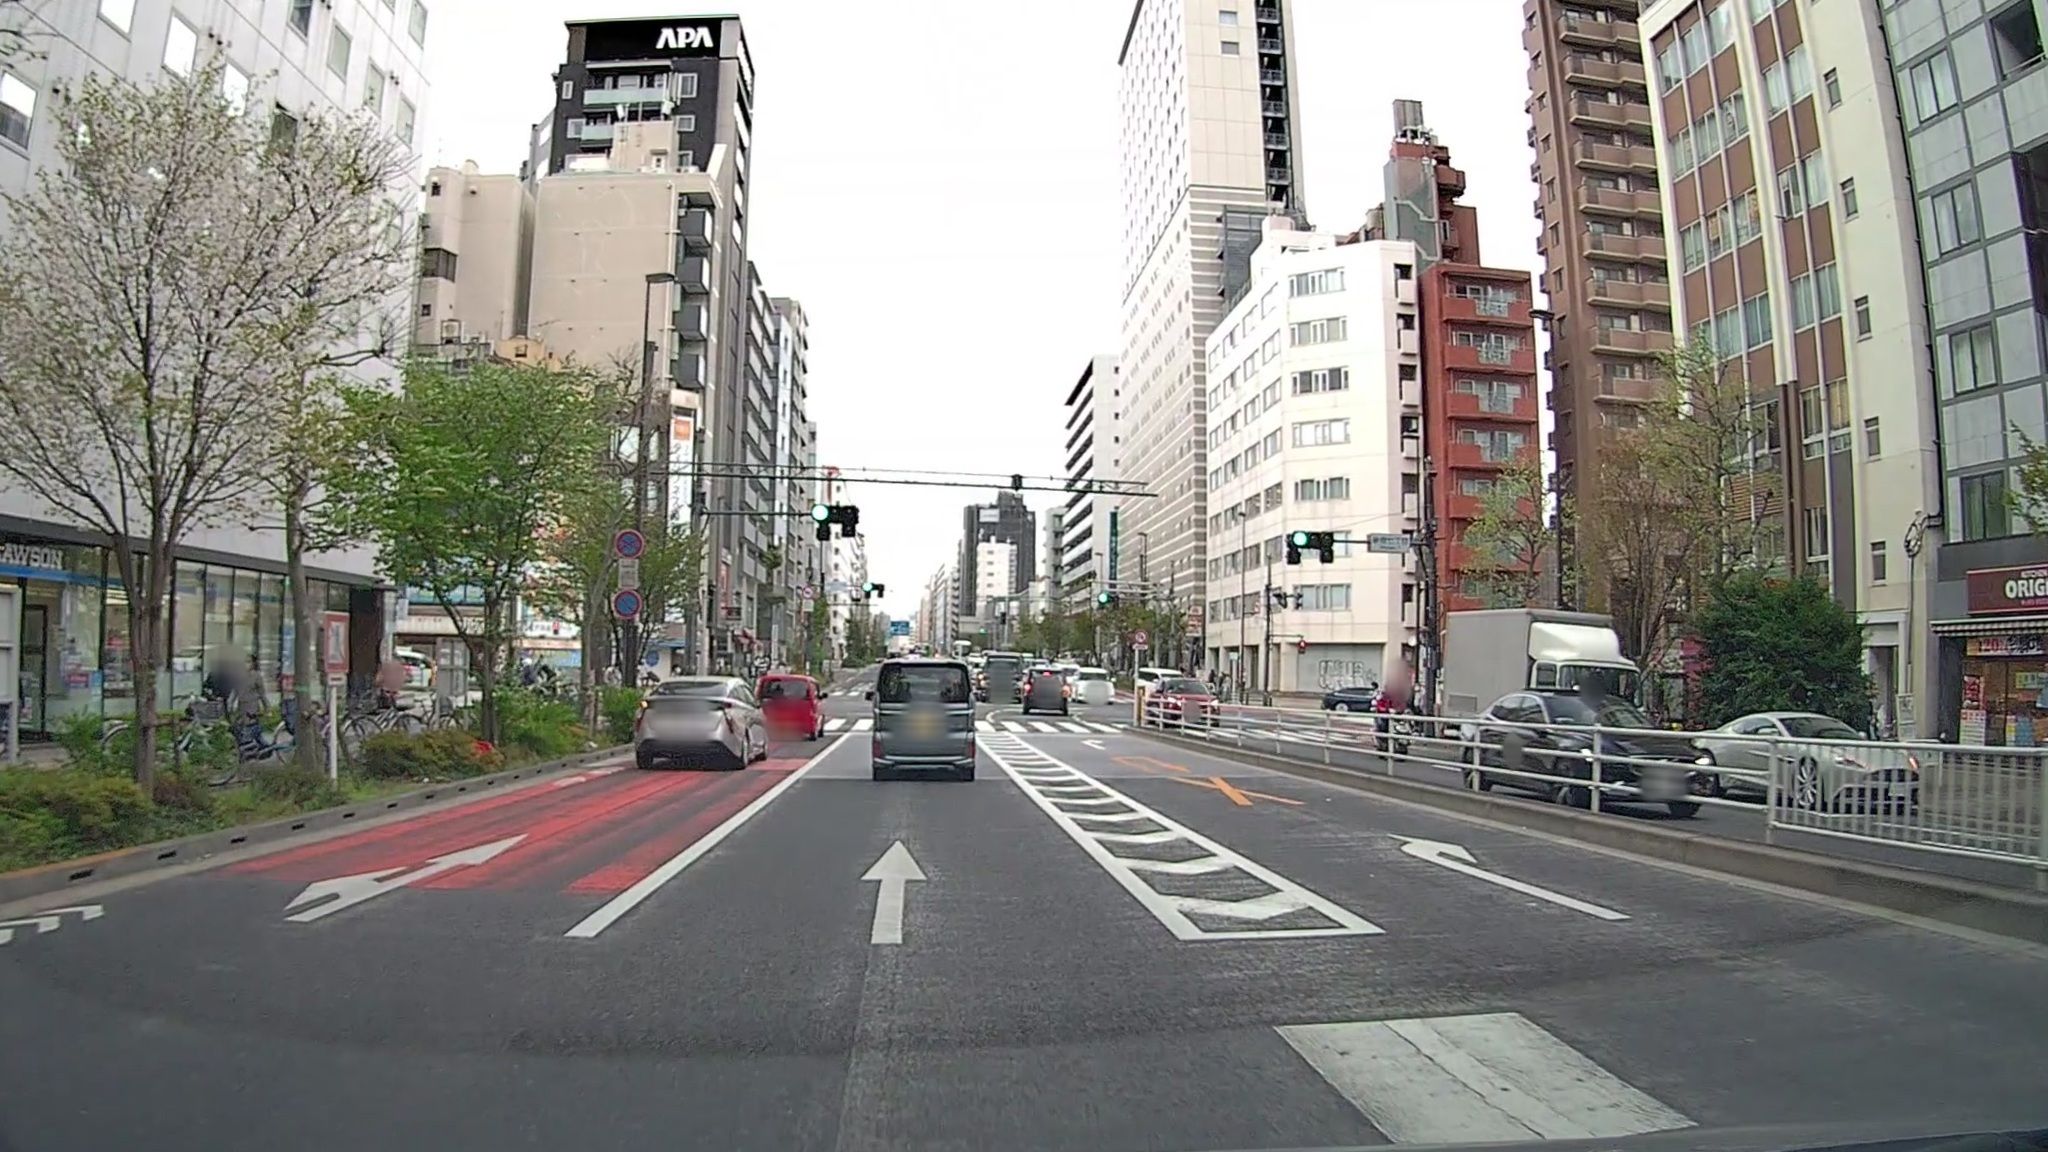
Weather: cloudy
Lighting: day
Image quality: good
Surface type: driving surface
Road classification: primary
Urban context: urban centre
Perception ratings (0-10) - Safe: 7.35, Lively: 8.43, Beautiful: 7.04, Boring: 4.82, Depressing: 2.38, Wealthy: 8.26